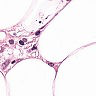
Metastatic tissue present: no